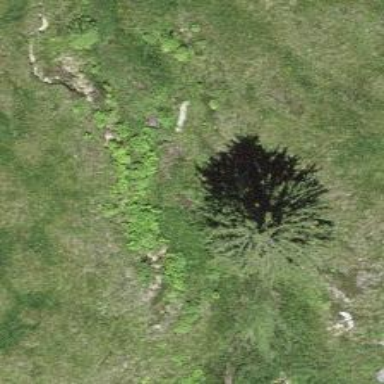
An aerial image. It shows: Needle-leaved tree in nature.